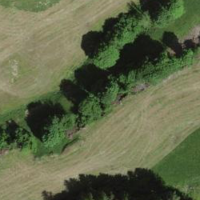
EUNIS habitat code: 24
Species observed at this site:
Aglais urticae
Vulpes vulpes
Cervus elaphus